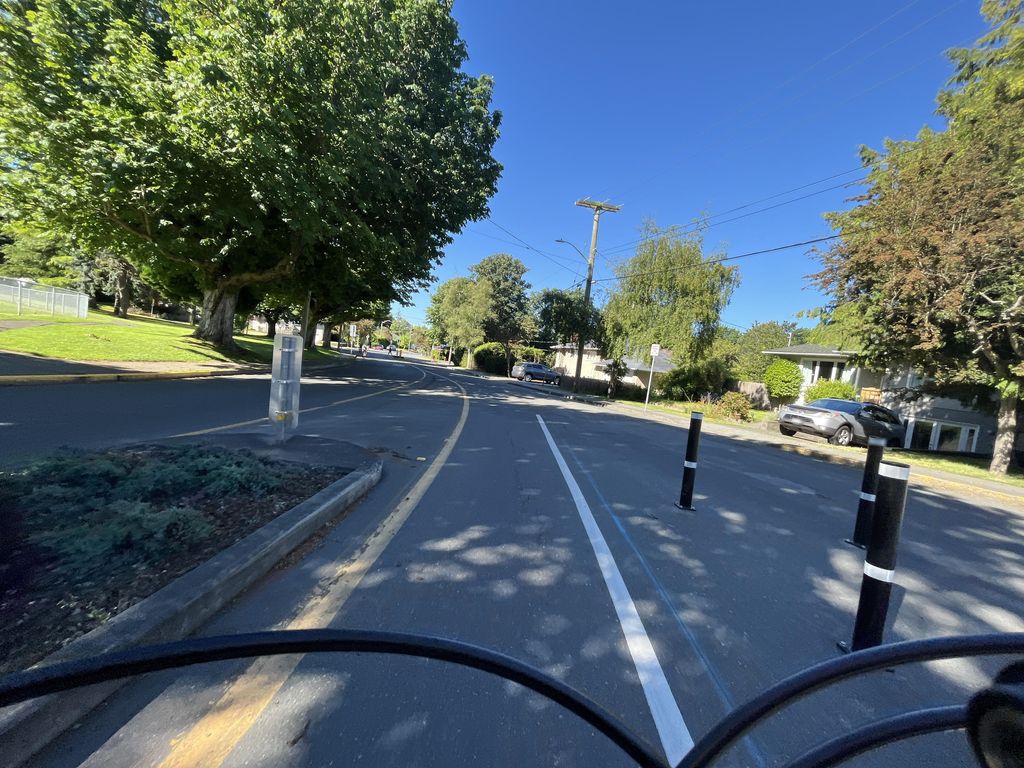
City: victoria